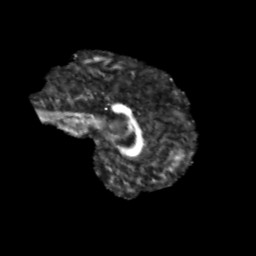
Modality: FA
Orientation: sagittal
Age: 13
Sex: male
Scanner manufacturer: siemens
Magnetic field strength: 3 T
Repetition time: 3.8 s
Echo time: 0.07 s